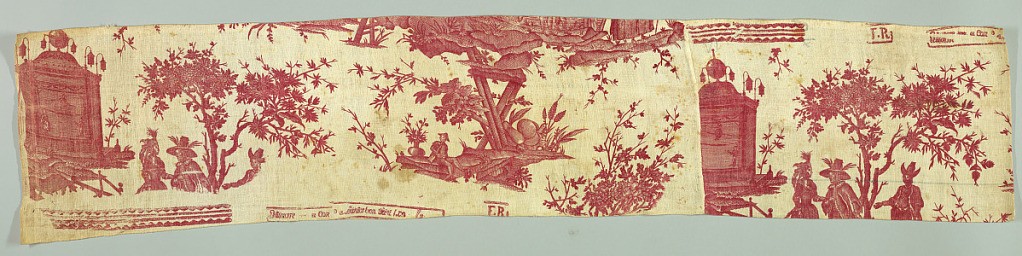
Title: Panurge dans I'ile des lanternes
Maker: Petitpierre & Compe., (Nantes, France, founded 1770
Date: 1785–90
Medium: cotton Technique: printed by engraved copper plate
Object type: Valance with chef de piece
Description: Printed valance has a design of human figures in a fanciful landscape with trees and monuments. Printed in red on a white ground with the marks of the manufacturer. A full width of the fabric, with the marks at the bottom, is stitched together with a partial width, with the marks at the top.